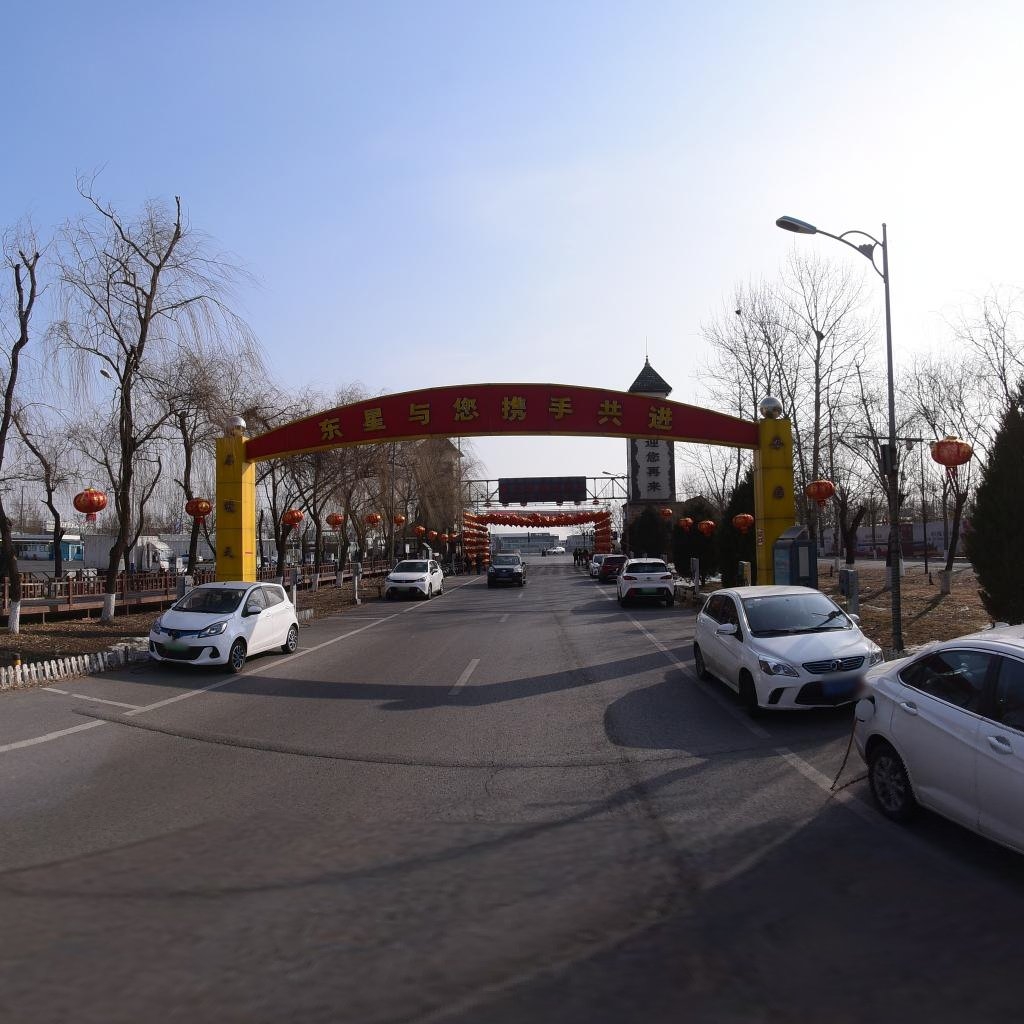
Region: Chaoyang
Road damage annotations: transverse crack, longitudinal crack